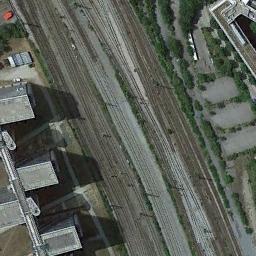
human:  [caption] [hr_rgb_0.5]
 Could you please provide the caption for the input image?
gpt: These railways are between some buildings and clearings .

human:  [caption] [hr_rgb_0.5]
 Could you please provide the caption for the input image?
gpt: Several buildings of different shapes are beside the railway .

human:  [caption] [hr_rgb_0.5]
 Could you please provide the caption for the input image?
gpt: There are several rows of buildings on one side of the railway .

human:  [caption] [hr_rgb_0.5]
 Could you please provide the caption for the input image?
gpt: The railway is next to some trees and houses .

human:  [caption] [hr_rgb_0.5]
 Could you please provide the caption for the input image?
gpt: There are some gray buildings and green bushes beside the railway .